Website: macys
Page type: delivery-shipping
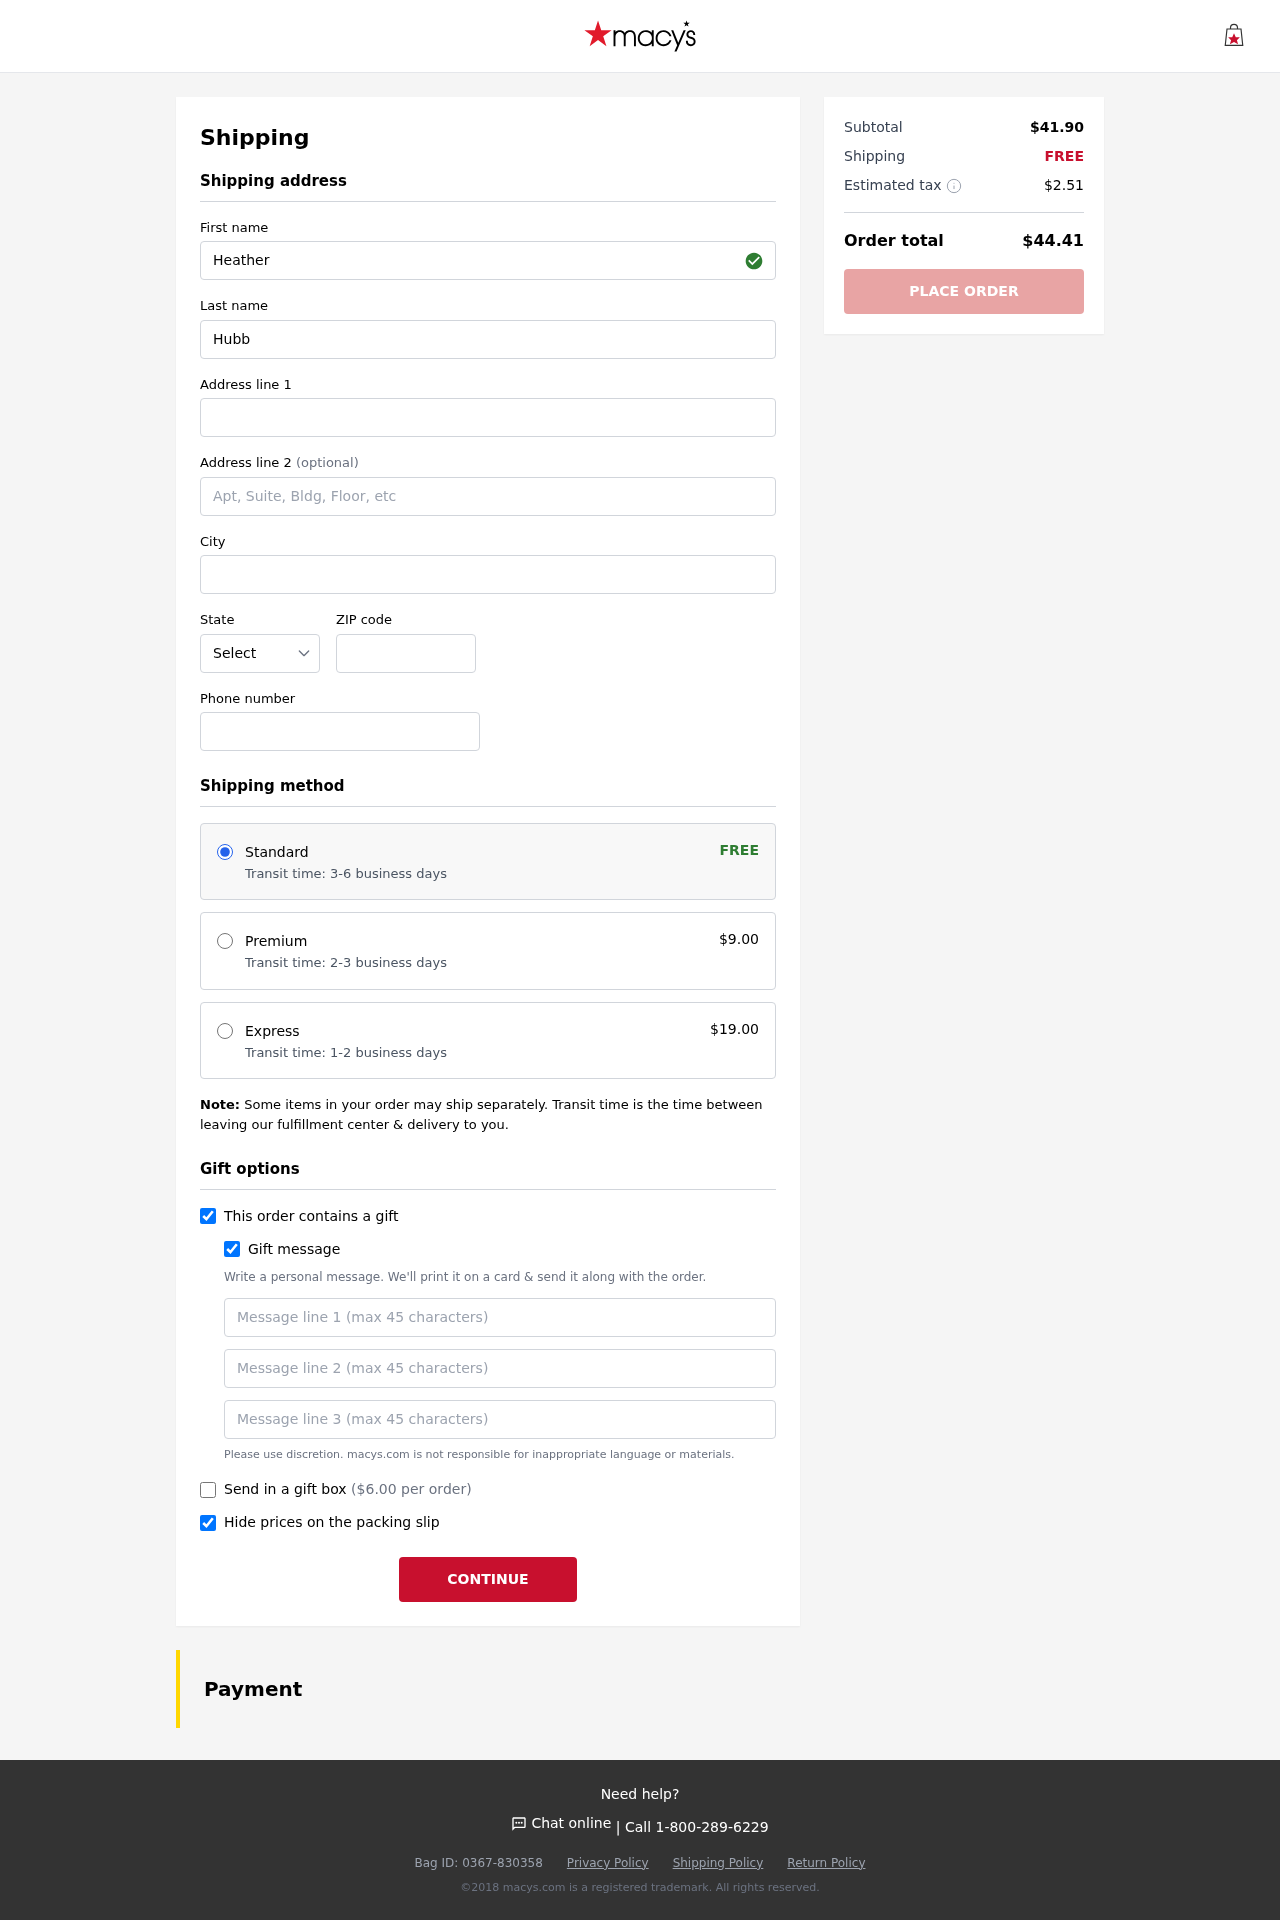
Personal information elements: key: PII_STATE_ABBR
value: UT
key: PII_FIRSTNAME
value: Heather
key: PII_LASTNAME
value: Hubbard
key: PII_STREET
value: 9818 Amanda Street
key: PII_STREET2
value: Apt. 109
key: PII_CITY
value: Christopherton
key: PII_POSTCODE
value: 94355
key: PII_PHONE
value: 9493357944
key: PII_GIFT_MESSAGE
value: Hey Manuel, I know how much you love getting creative, so I thought this gel pen set would be perfect for all your doodles and notes! Can’t wait to see what amazing things you create with them!  Heather
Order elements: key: ORDER_SHIPPING_STANDARD
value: Transit time: 3-6 business days
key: ORDER_SHIPPING_COST
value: FREE
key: ORDER_SHIPPING_PREMIUM
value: Transit time: 2-3 business days
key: ORDER_SHIPPING_PREMIUM_PRICE
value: $9.00
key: ORDER_SHIPPING_EXPRESS
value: Transit time: 1-2 business days
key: ORDER_SHIPPING_EXPRESS_PRICE
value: $19.00
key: ORDER_GIFT_BOX_PRICE
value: ($6.00 per order)
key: ORDER_SUBTOTAL
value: $41.90
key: ORDER_SHIPPING_COST2
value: FREE
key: ORDER_TAX
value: $2.51
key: ORDER_TOTAL
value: $44.41